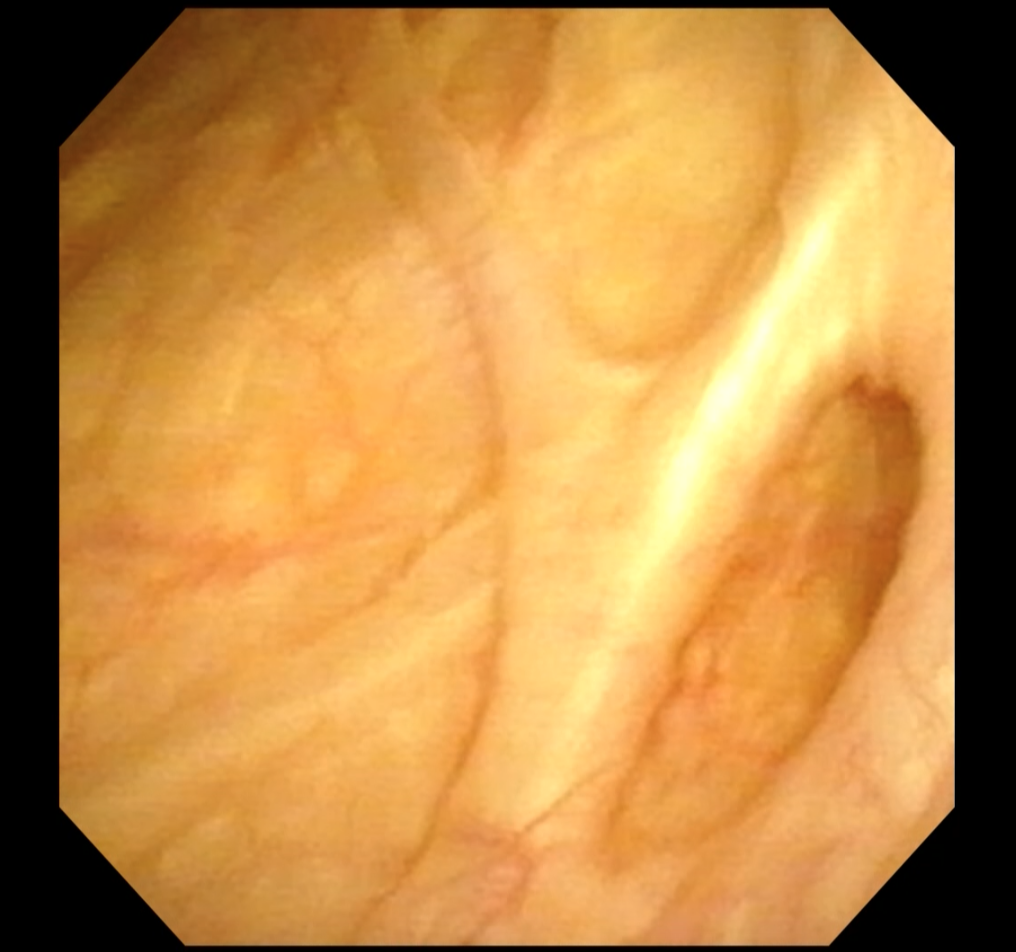
Modality: WLC
Class: Anatomical landmarks
Subclass: Diverticulum
Lesion: L0
Bladder cancer association: No